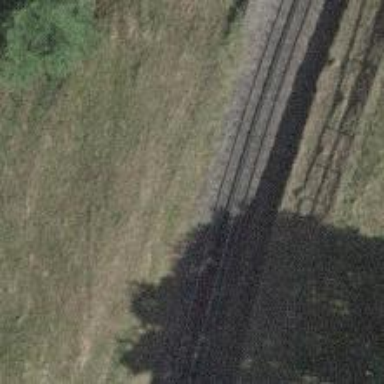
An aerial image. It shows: Single-track electrified railway with contact line.